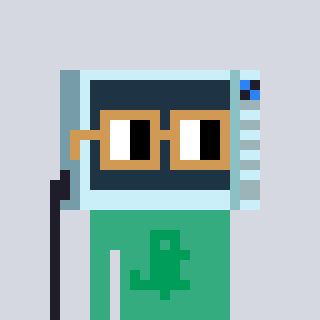
a pixel art character with square brown glasses, a microwave-shaped head and a teal-colored body on a cool background